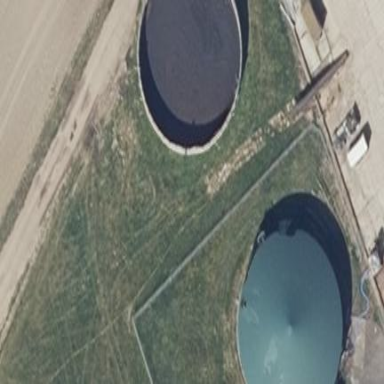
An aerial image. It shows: Storage tank created as man-made structure.